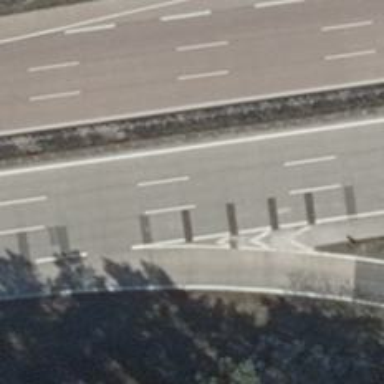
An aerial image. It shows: Concrete motorway.